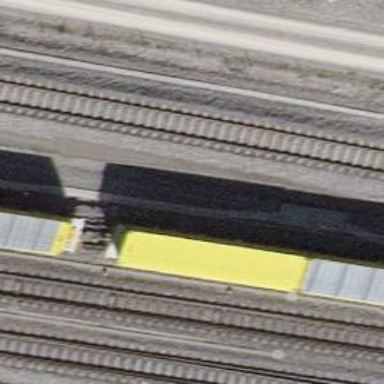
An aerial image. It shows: Single-track electrified railway with contact line.